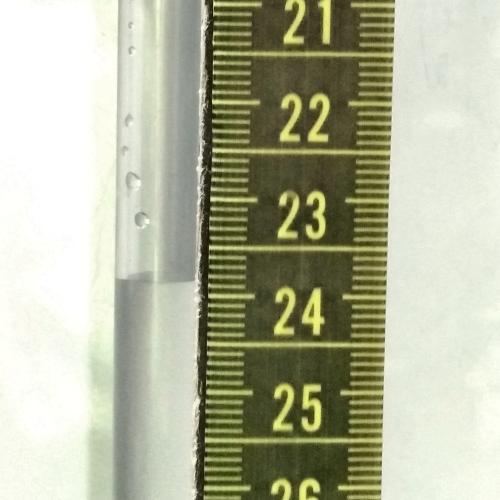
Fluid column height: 23.9 cm